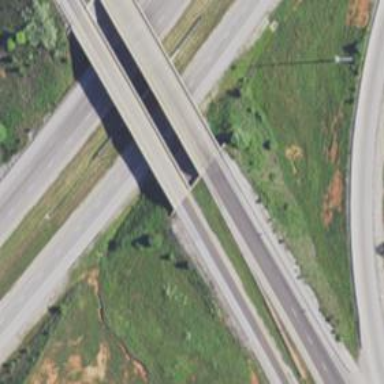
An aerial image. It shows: Bridge with asphalt surface. It is part of motorway link.